Question: I am trying to run Emacs on a guest system (Ubuntu 12.04)
inside a Windows 8 command console.
This is done through vagrant + Virtual box.
It looks like this,
Guest system : Ubuntu 12.04
Host system : Windows 8
Environment : Virtual Box + Vagrant

Emacs works fine except I can not set mark on text (C-SPC).
I supposed there is some kind conflict with the key binding.
So I tried and added this to init.el,
'''
(global-set-key (kbd "C-8") 'set-mark-command)
'''
It doesn't work either.
Would someone please advice me?
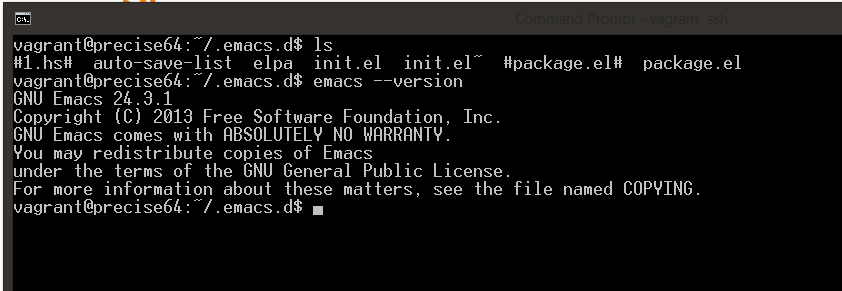
Answer: If you're running Emacs in a terminal, then 'C-SPC' and 'C-8' are <URL>.
Use 'C-h c C-SPC' to ask Emacs what it's seeing.
Try using 'C-@' instead.
FYI, I found the Cygwin X server excellent for running GUI Emacs in a Windows-hosted VM. With GUI Emacs you can use many more key combinations than a terminal emulator will permit.
If you try that, start the server with 'startxwin' rather than 'startx' (the former enables the X server's windows to appear as regular Windows windows), and then connect from an xterm with 'ssh -X' or 'ssh -Y' (see the man page) to connect with X11 forwarding.